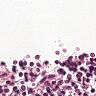
Metastatic tissue present: no